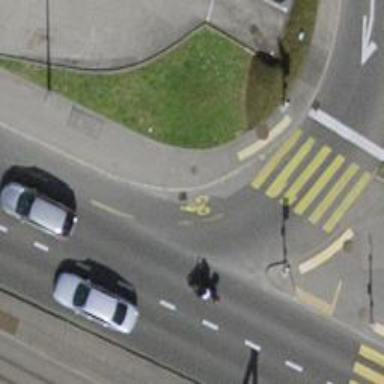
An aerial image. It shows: Primary link road with asphalt surface and designated cycle lane.